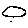
Label: circle